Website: lowes
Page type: customer-info-address
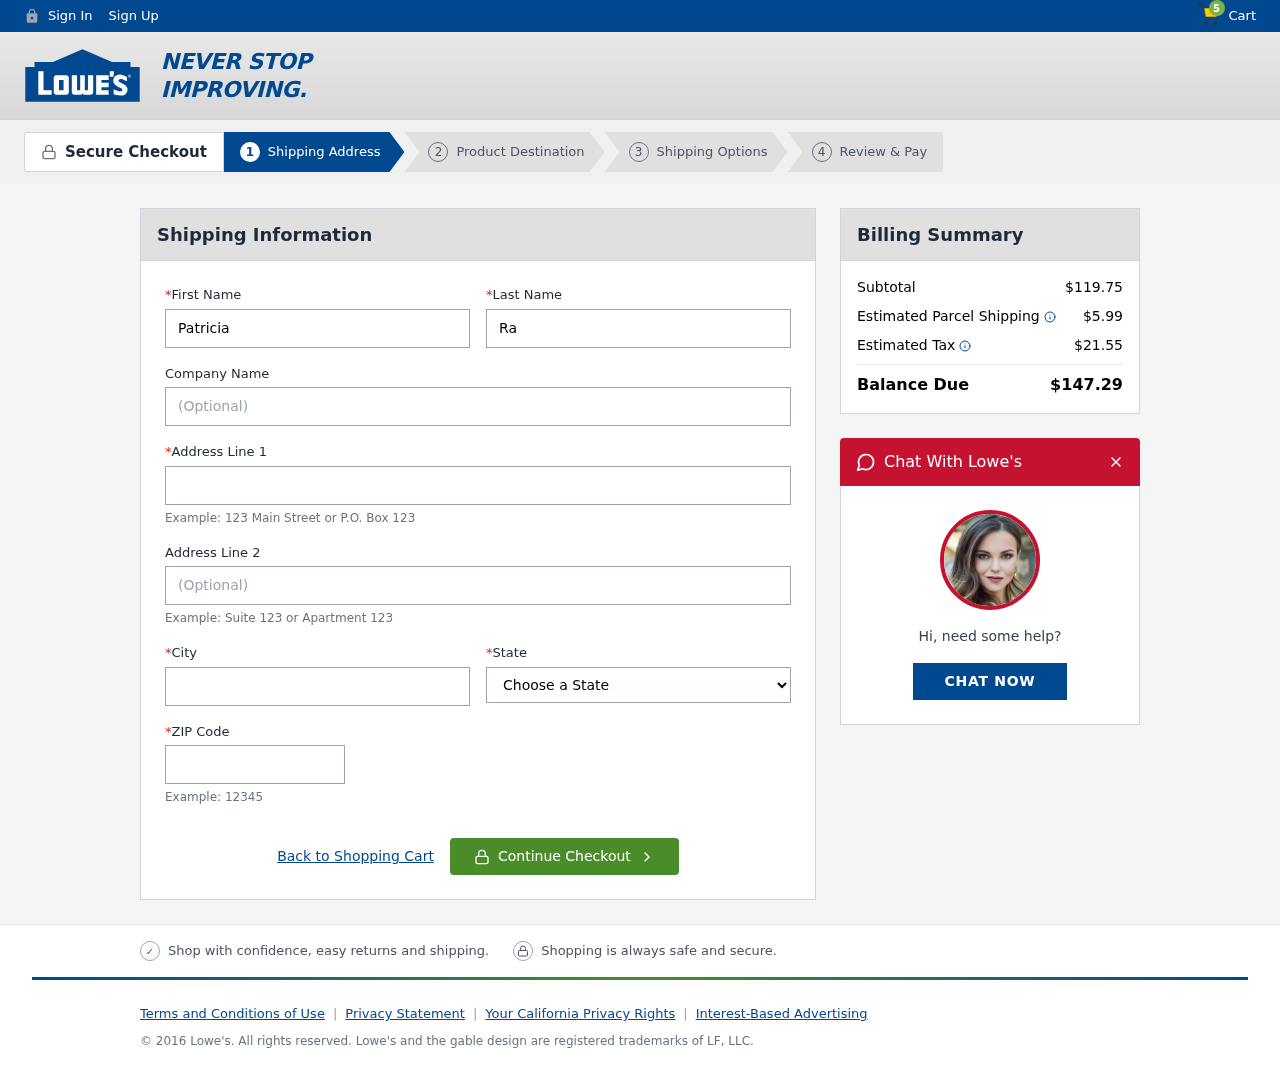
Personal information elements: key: PII_CITY
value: Andersonfurt
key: PII_FIRSTNAME
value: Patricia
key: PII_LASTNAME
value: Ramos
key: PII_POSTCODE
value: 66591
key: PII_STATE
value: Tennessee
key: PII_STREET
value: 66685 Mcneil Valleys
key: PII_STREET2
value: Suite 601
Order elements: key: ORDER_NUM_ITEMS
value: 5
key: ORDER_SUBTOTAL
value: $119.75
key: ORDER_SHIPPING_COST
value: $5.99
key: ORDER_TAX
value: $21.55
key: ORDER_TOTAL
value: $147.29